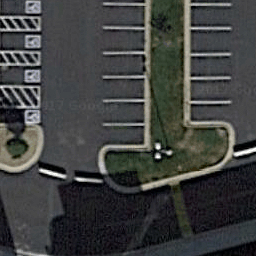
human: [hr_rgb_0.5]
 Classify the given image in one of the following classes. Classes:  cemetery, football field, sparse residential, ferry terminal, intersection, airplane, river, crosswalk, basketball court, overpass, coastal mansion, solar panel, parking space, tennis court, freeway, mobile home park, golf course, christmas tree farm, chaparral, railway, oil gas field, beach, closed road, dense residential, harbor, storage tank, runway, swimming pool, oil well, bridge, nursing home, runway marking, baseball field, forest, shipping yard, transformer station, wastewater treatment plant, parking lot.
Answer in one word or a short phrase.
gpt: parking space